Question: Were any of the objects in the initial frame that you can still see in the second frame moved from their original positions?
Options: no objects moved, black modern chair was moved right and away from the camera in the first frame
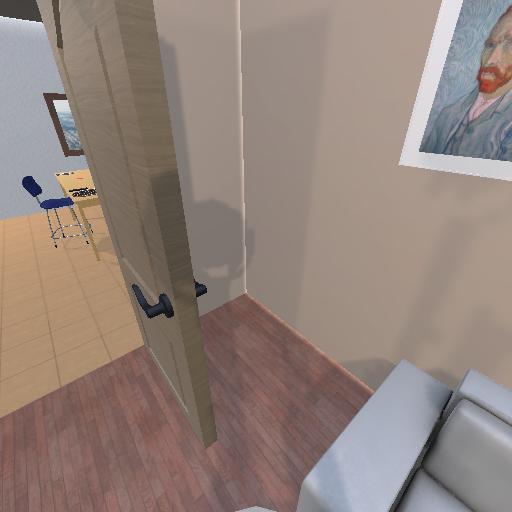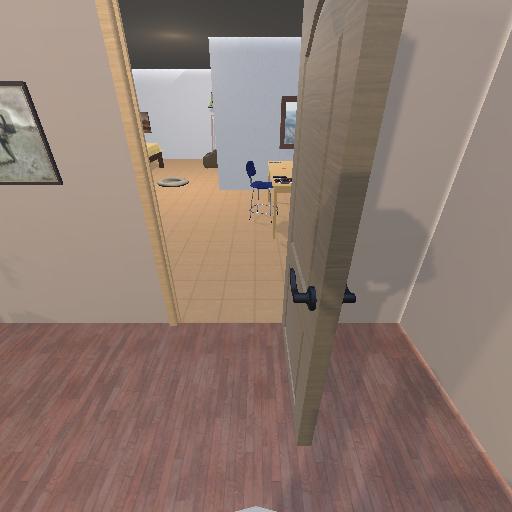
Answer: no objects moved